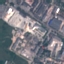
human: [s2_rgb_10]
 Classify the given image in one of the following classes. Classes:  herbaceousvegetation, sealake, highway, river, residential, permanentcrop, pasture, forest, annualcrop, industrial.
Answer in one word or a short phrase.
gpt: Industrial